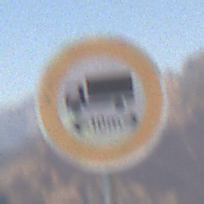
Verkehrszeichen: TatsaechlicheLaenge
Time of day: Midday
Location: Outdoor (Nature)
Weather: Clear
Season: NotSpecified
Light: Natural